Question: In the <URL> on Android, the following is stated:
> First, upload and publish in-app products that you want testers to be
able to purchase. You can upload and publish in-app products in the
Developer Console. .
However, in my Google Developer Console, I can define the In-app Products before having uploaded an APK? Does anyone know why?

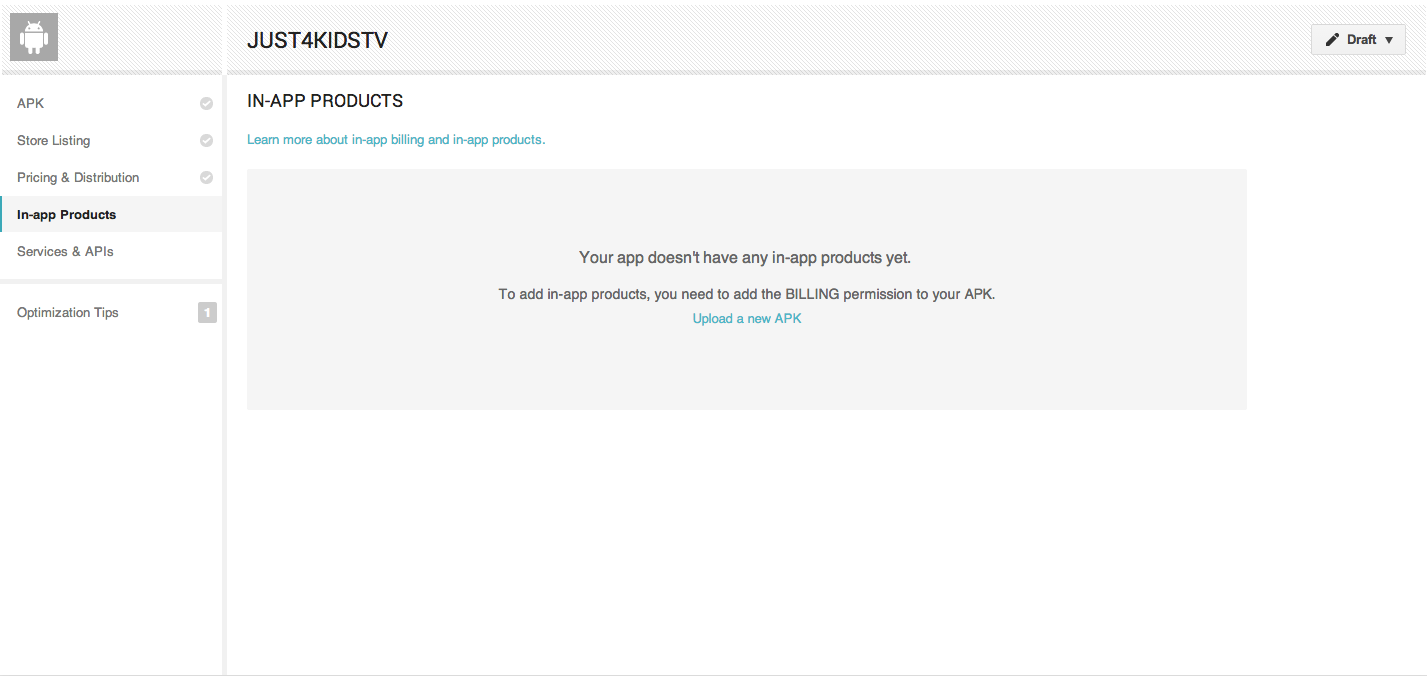
Answer: Correct. What Google is doing here makes no sense whatsoever. But the way to get around this is to upload an empty signed APK to alpha or beta with the BILLING permission, then you can add your in-app products.